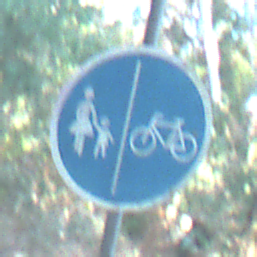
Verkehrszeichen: GetrennterRadUndGehwegRadwegRechts
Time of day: MorningAfternoon
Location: Outdoor (Nature)
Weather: Clear
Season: NotSpecified
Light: Natural